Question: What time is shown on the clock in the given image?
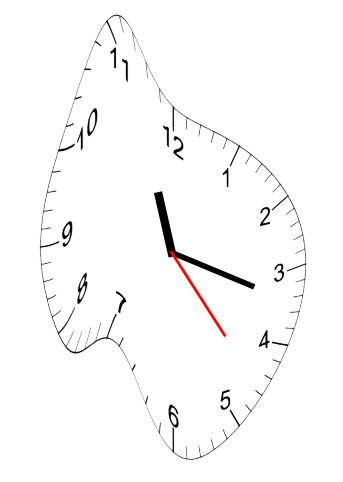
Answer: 11:17:23